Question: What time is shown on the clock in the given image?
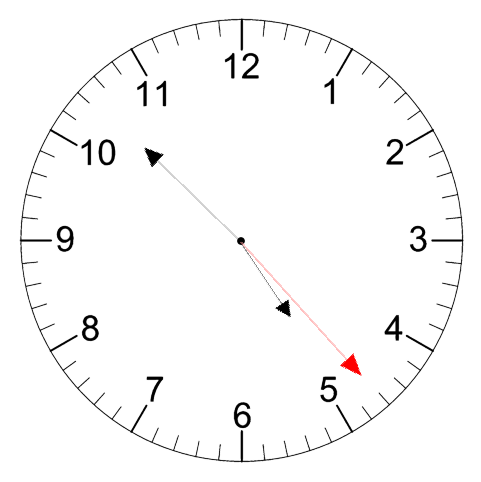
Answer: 04:52:23